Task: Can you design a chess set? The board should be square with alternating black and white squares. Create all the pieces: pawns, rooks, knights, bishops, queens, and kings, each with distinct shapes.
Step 277:
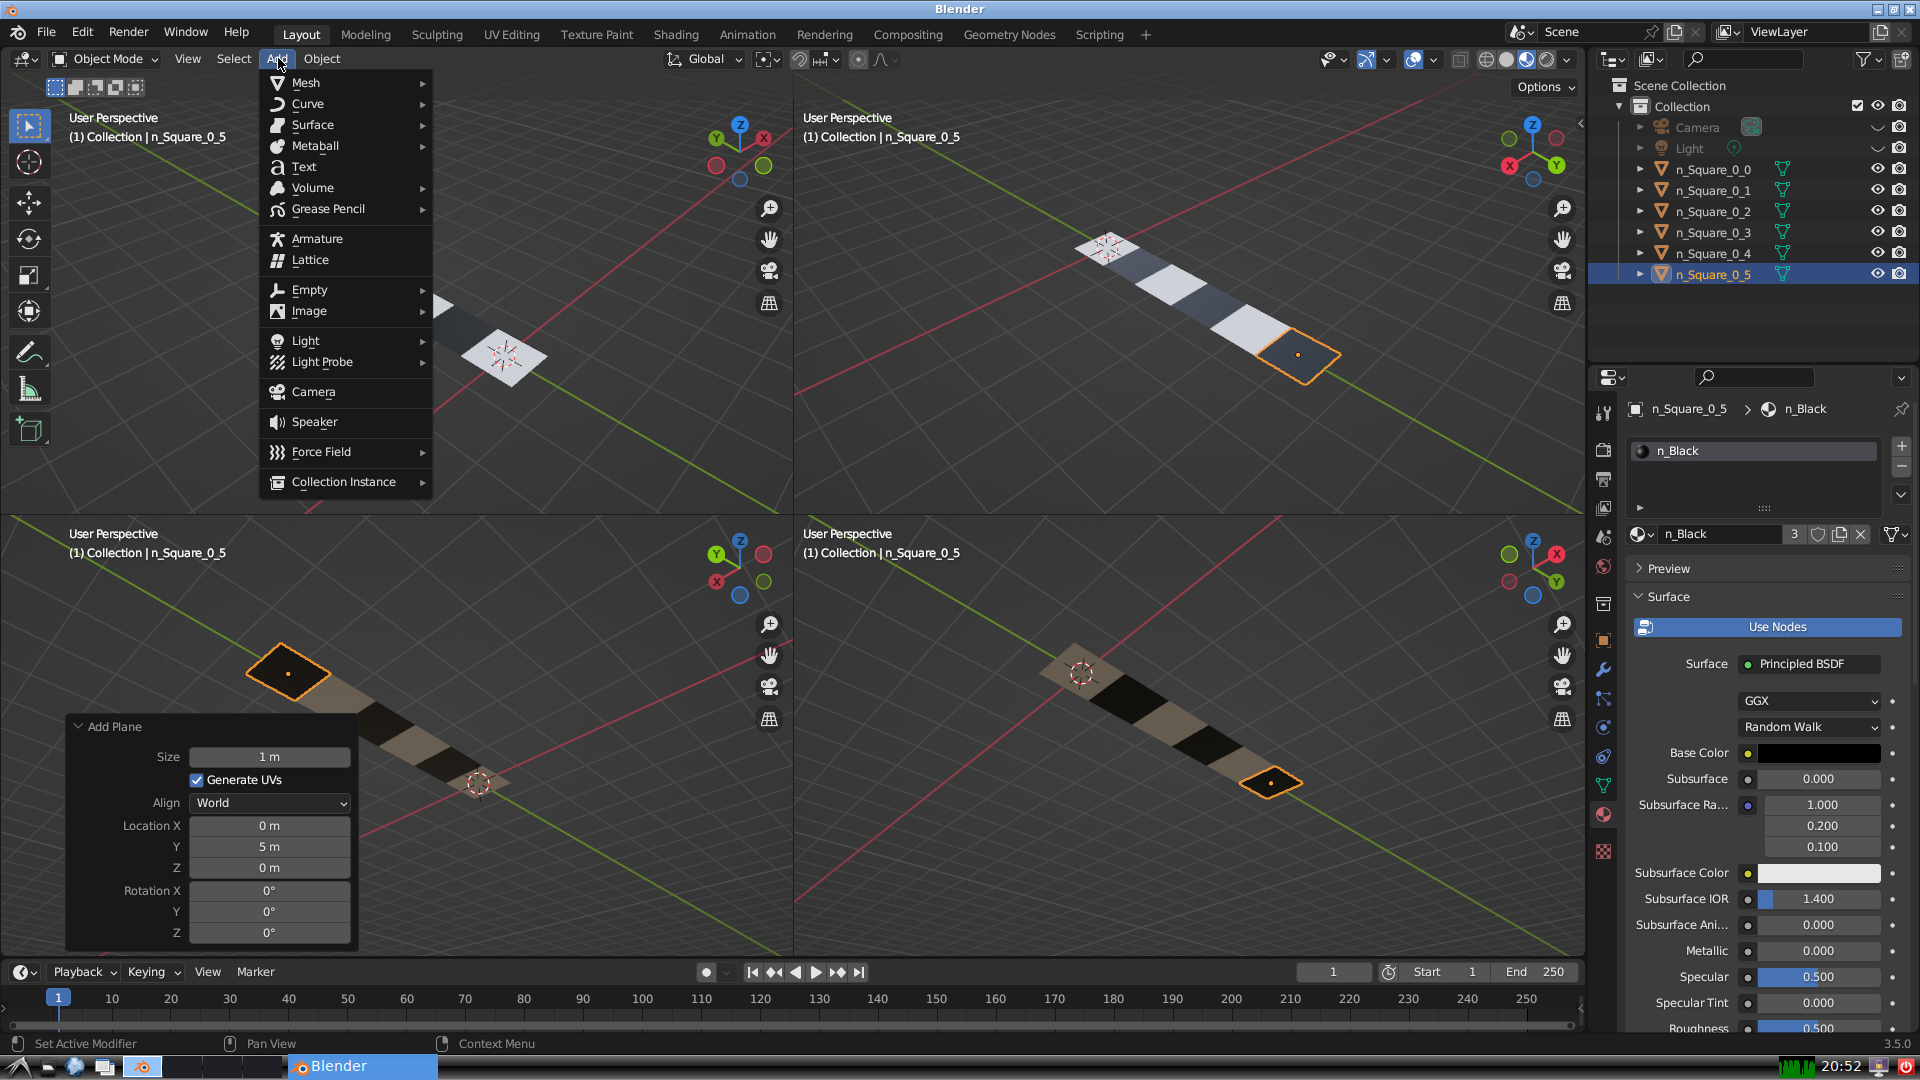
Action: {"mouse_move": [304, 82]}